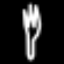
Label: fork